Question: I've installed CyanogenMod on my Samsung Galaxy S3 about a month ago using the CyanogenMod Installer, it is using Android 4.4.2 now...

when the CM with 4.4.4 is made available on <URL> what should I do to get this update? in other words:
Should I expect to receive a system notification like a ''?
Or
Will I need to use the 'CyanogenMod Installer' and do it all over again, including a letting the device being factory reset?
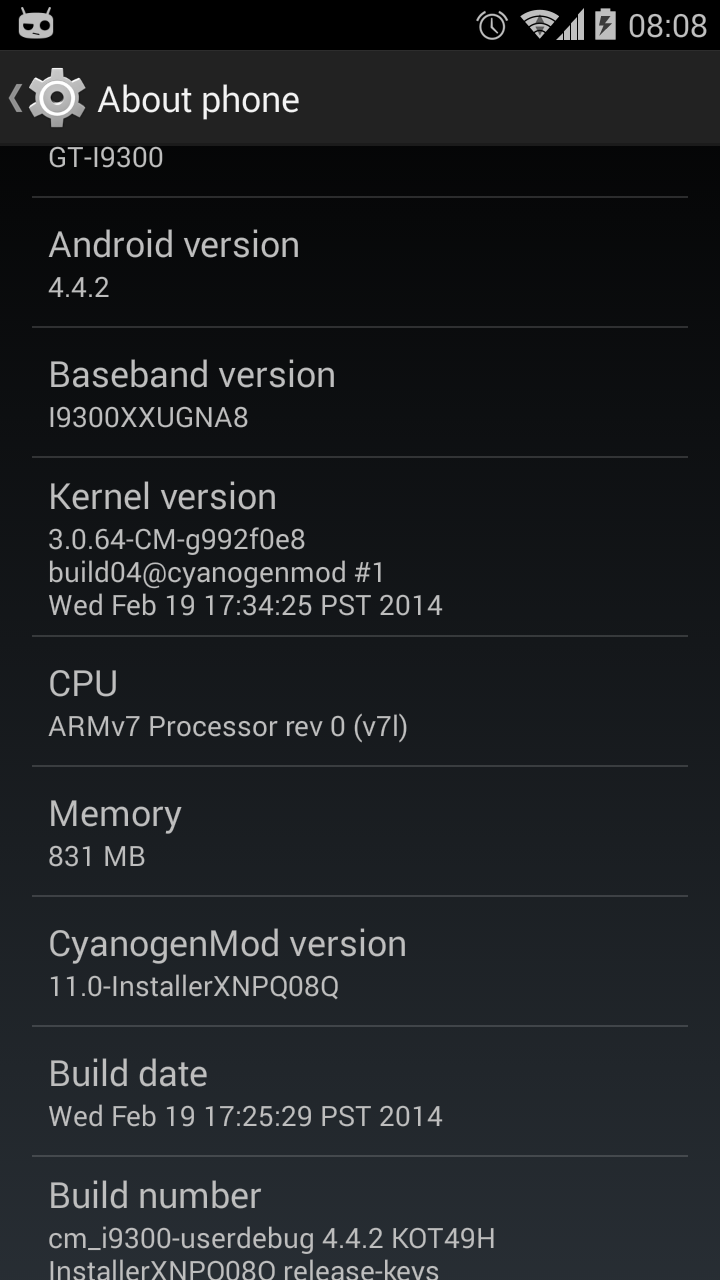
Answer: Confirming...Cyanogenmod OTA updates work, see the screenshot.